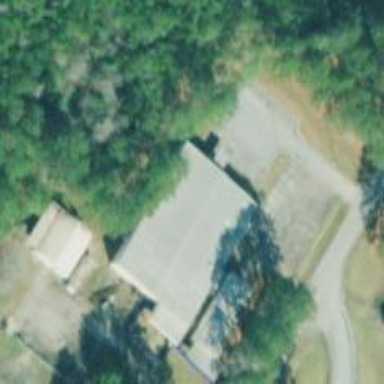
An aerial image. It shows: Commercial building.